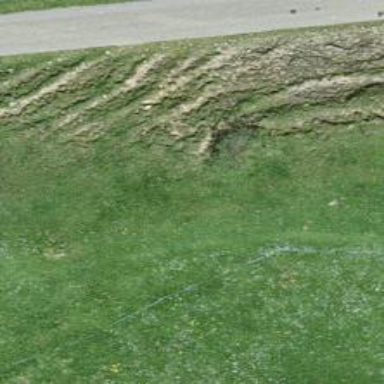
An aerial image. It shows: Path covered in grass.